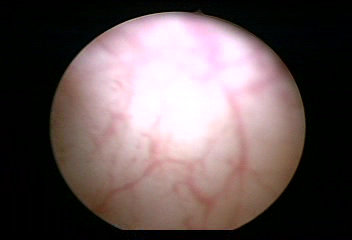
Modality: WLC
Class: Normal mucosa
Bladder cancer association: No